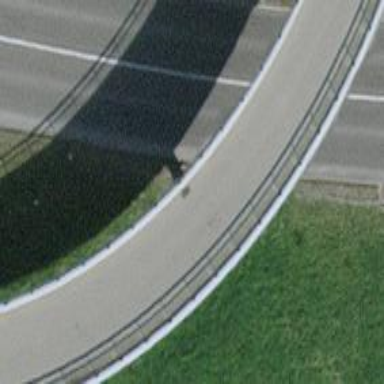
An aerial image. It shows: Bridge over service road with asphalt surface.